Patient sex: F
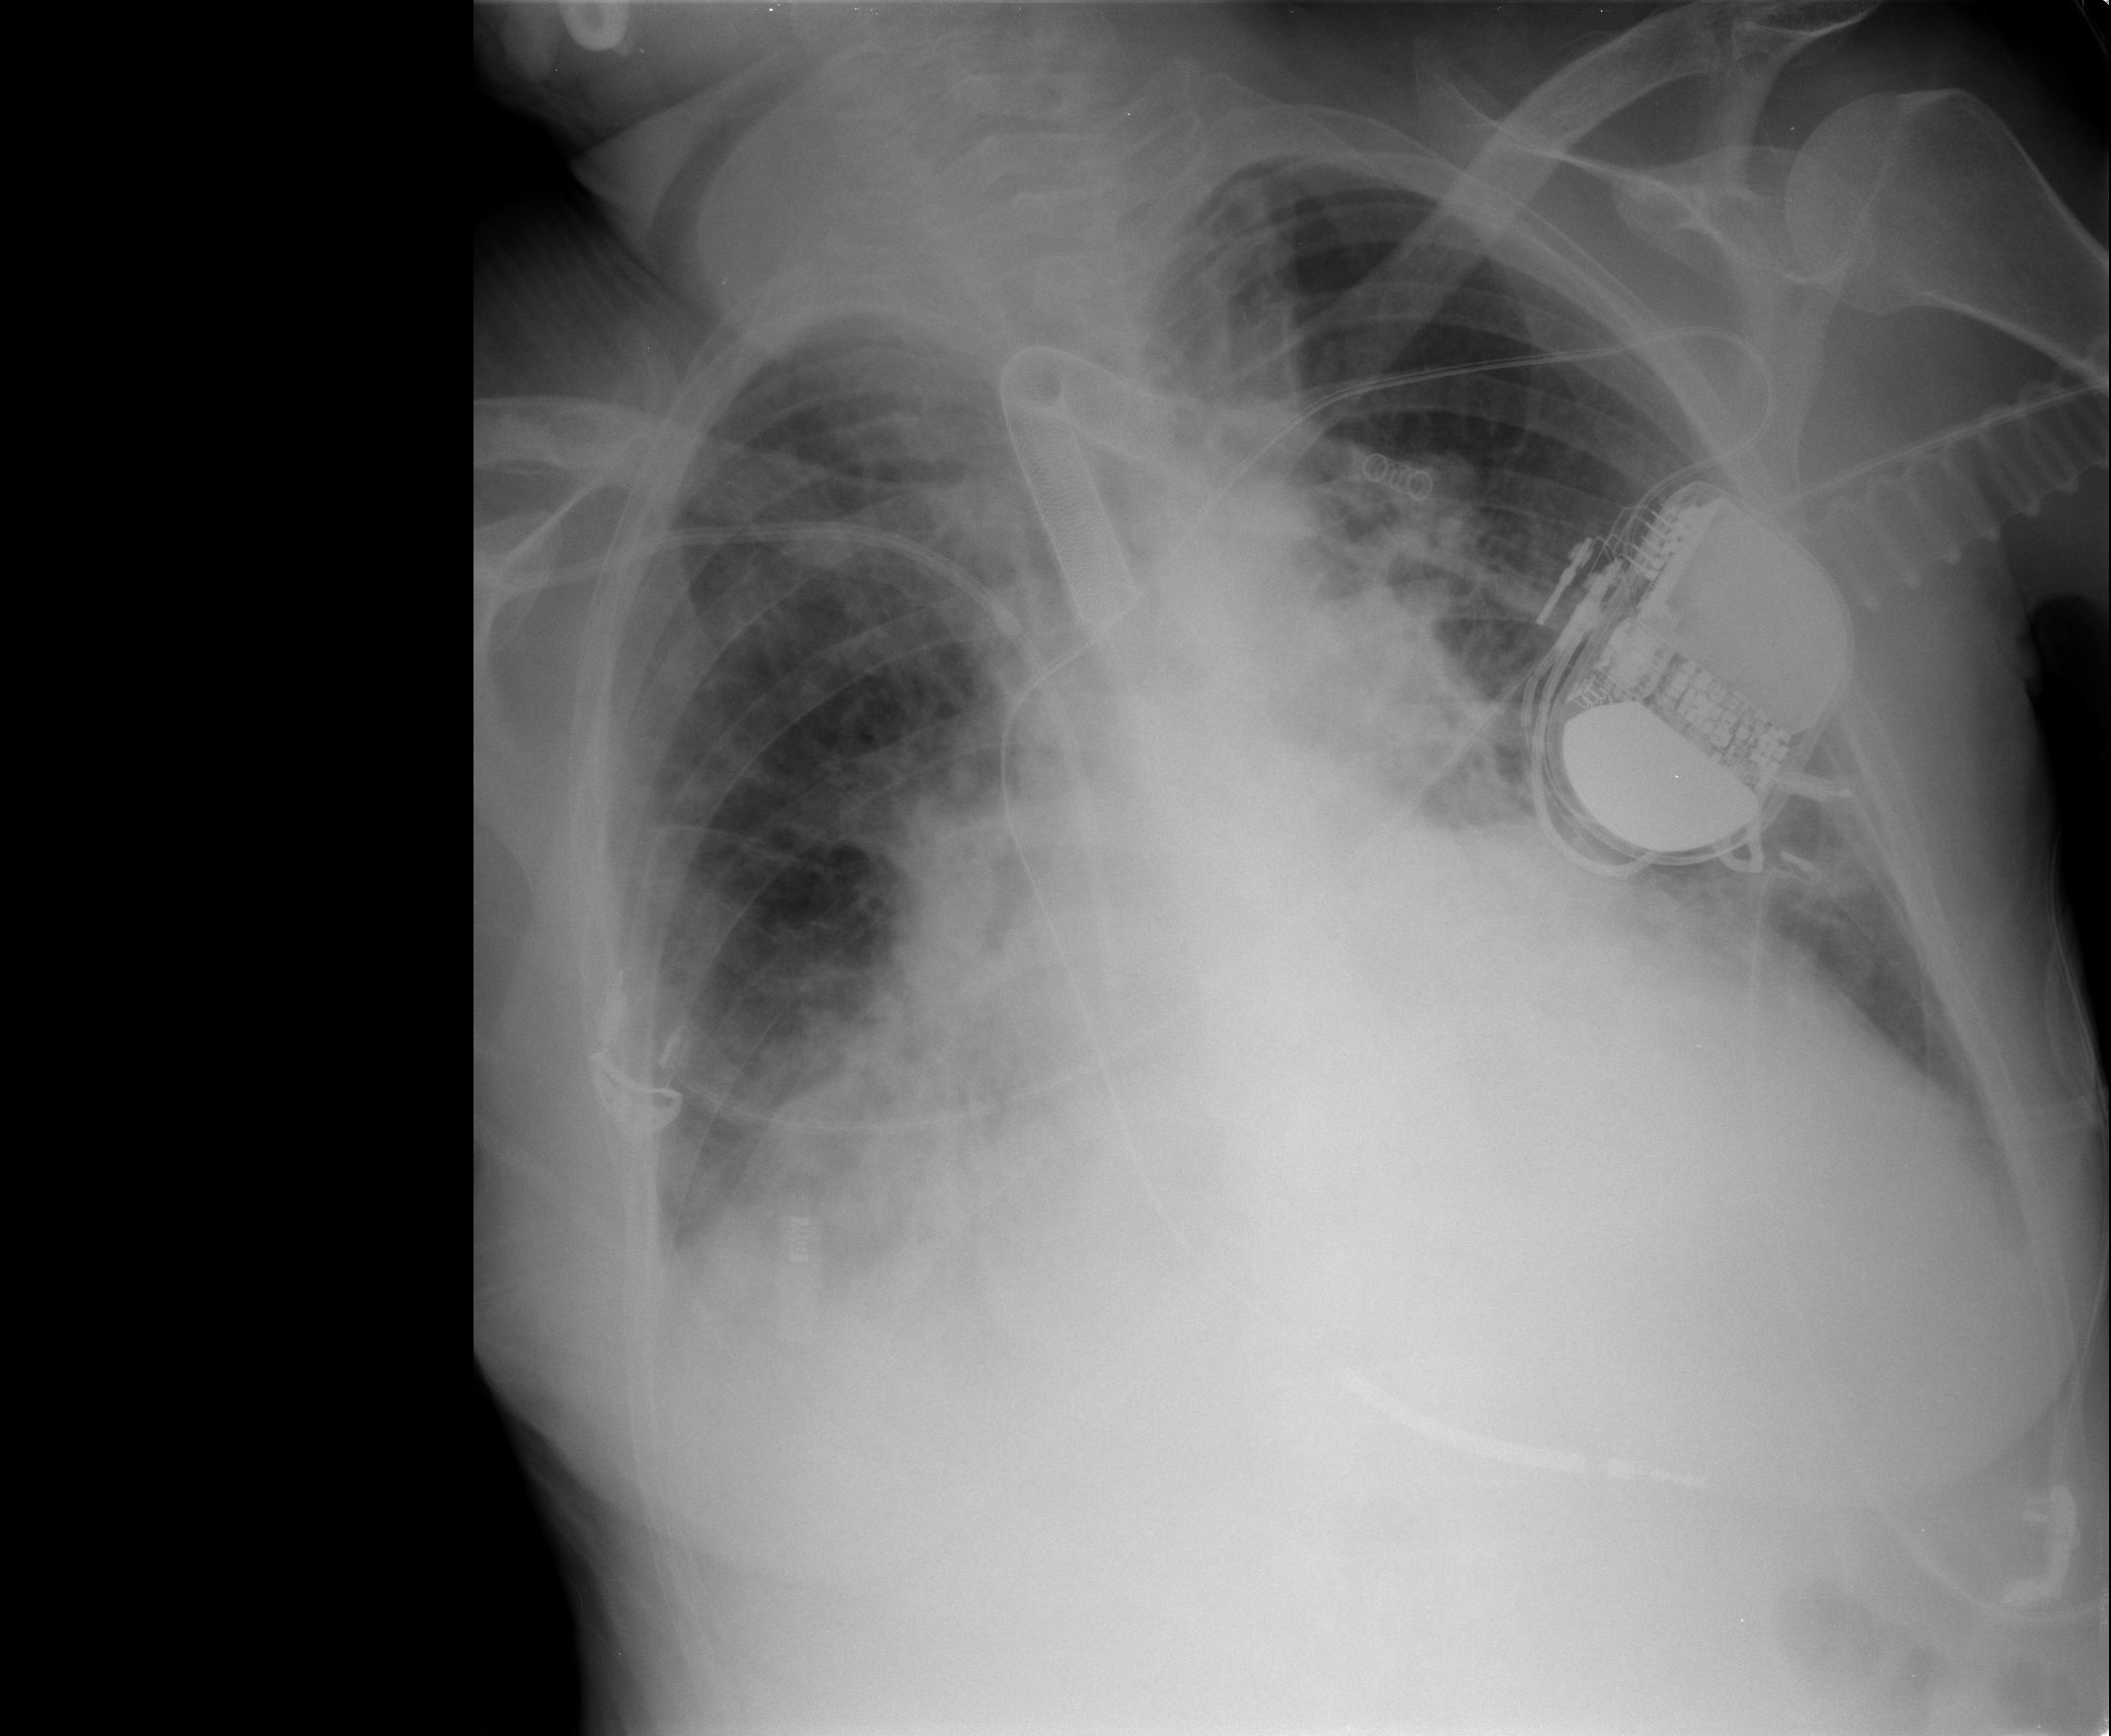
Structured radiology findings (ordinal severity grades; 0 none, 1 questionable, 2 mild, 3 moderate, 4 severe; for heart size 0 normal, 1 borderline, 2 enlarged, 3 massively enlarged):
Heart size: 2
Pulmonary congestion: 2
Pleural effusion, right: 2
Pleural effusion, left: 1
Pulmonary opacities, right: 2
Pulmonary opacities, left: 1
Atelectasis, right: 2
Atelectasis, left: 1